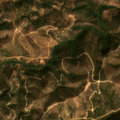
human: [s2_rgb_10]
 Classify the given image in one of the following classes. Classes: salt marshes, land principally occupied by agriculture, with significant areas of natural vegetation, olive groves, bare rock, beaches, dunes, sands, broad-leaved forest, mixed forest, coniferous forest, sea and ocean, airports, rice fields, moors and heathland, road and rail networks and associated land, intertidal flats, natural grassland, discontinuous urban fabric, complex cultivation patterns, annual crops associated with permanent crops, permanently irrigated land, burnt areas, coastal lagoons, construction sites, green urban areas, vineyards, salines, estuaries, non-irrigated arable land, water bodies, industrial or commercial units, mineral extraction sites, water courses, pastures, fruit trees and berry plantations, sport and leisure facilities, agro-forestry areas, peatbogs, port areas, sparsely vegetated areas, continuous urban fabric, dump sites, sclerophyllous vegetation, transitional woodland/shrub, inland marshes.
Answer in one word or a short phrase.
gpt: complex cultivation patterns, broad-leaved forest, transitional woodland/shrub